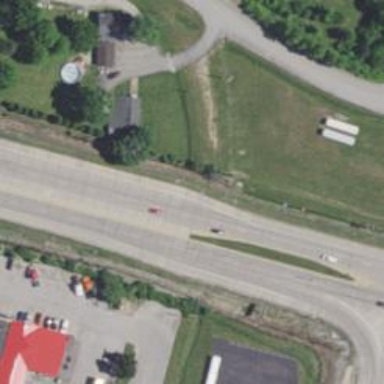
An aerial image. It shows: Primary highway.